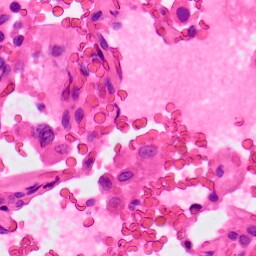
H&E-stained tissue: Lung